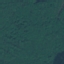
Land use / land cover class: Forest